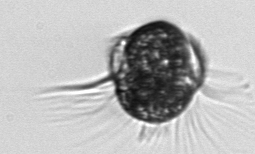
Label: Mesodinium